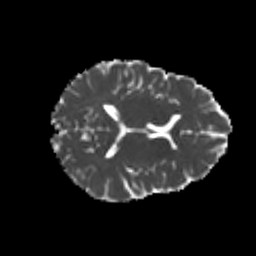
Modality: MD
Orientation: axial
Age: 21
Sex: female
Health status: healthy
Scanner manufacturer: philips
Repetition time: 7.389 s
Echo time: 0.08599 s